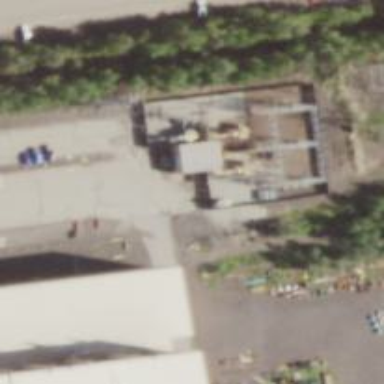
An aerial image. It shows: Industrial power substation.